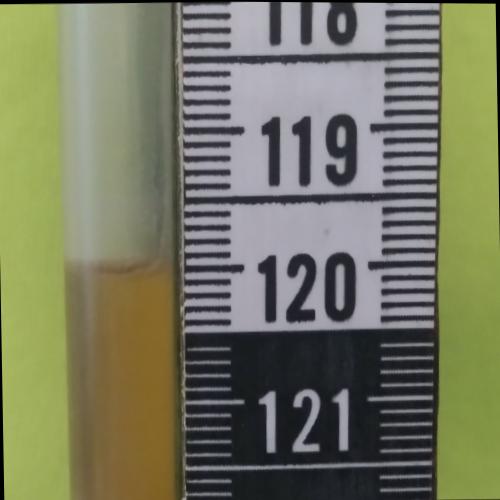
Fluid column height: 120.0 cm